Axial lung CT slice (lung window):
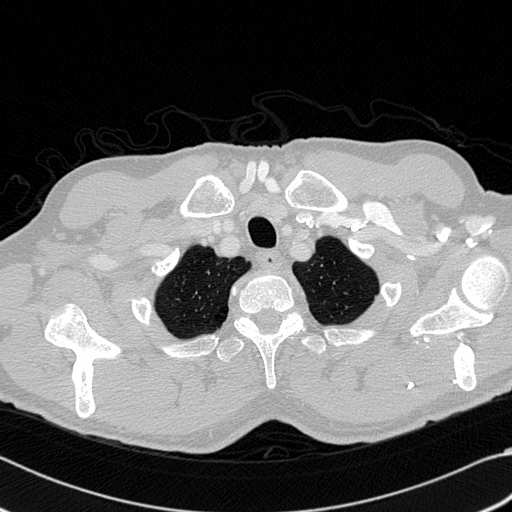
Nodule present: no